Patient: sex F, age 43
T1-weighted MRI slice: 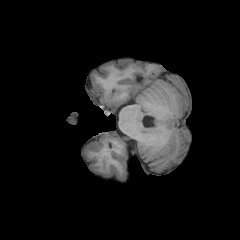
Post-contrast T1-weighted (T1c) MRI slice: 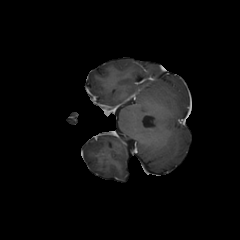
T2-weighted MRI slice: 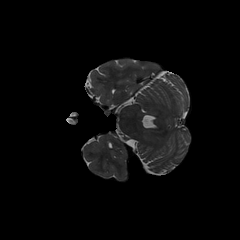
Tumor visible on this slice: no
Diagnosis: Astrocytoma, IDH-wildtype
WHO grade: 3